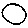
Label: circle